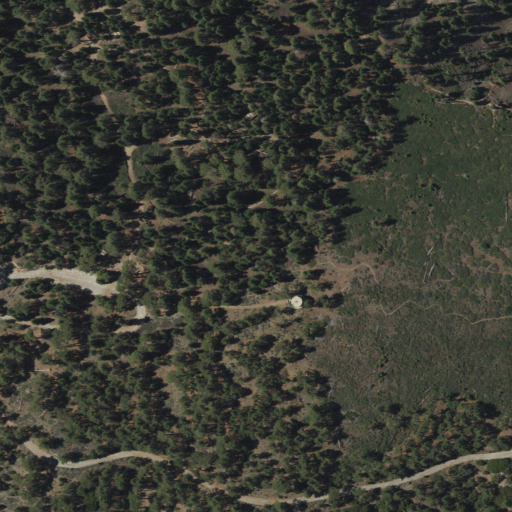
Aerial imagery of plain(s) in California named Jackson Flat containing evergreen forest, shrub, and open development